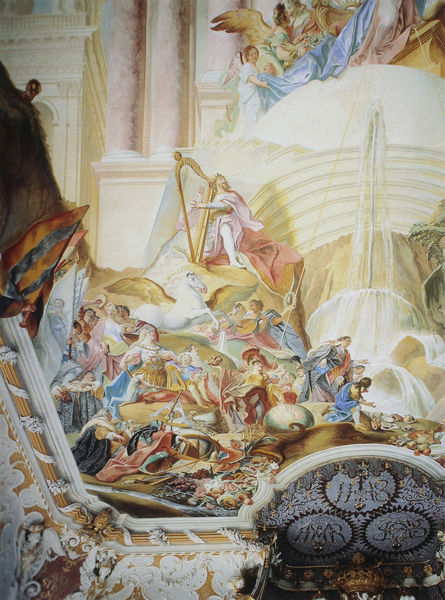
Titel: Die Menschwerdung des Herrn - Die Europaecke mit dem bayerischen Kurfürsten als Apoll, Musen und Wissenschaften
Künstler: Cosmas Damian Asam
Standort: Ingolstadt
Institution: Oratorium "Maria de Victoria"
Schlagwörter: berg, blau, blätter, dunkel, felsen, flügel, gemälde, gott, himmel, kopf, mann, schatten, schlaf, wasser, weiß, frauen, gelb, menschen, ocker, bunt, frau, grau, hell, licht, lichter, marmor, männer, orange, pastell, schwarz, säule, säulen, zeichen, blick, haus, rot, fest, malerei, ornament, versammlung, gedränge, wand, architektur, barock, falten, kleidung, mensch, bild, füllhorn, kirche, gold, mantel, stoff, decke, familie, musik, rokoko, rosa, wasserfall, boot, brunnen, pferd, engel, springbrunnen, schiff, ecke, fahnen, fahne, fels, treiben, saal, figuren, treppe, könig, essen, detail, floral, ornamente, verzierung, wandgemälde, wandmalerei, stuck, foto, froh, kirch, orient, schweben, buchstaben, festmahl, fürst, schimmel, altar, harnisch, leben, üppig, fresken, fontaine, fontäne, deckengemälde, fresko, harfe, david, pegasus, golf, musikant, deckenmalerei, quelle, freske, scheinarchitektur, quell, deckenfresko, heerscharen, himmlisch, knieender, dekcengemälde, dekorationen, buhstaben, könig david, preisung, dekenfresko, weäiss